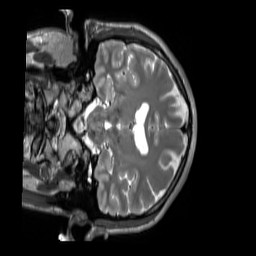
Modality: T2w
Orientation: coronal
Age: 34
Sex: male
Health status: ill
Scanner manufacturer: siemens
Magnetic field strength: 3 T
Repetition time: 2.8 s
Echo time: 0.326 s